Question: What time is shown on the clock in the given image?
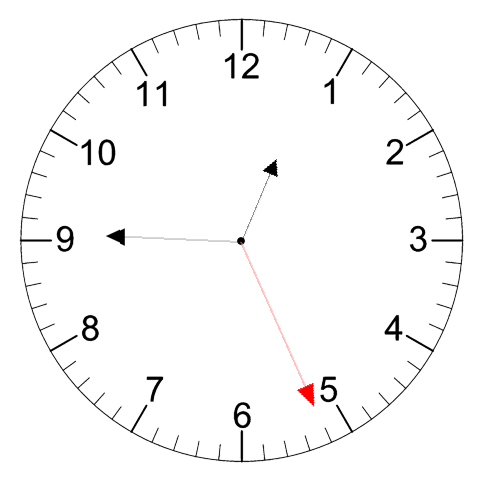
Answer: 12:45:26